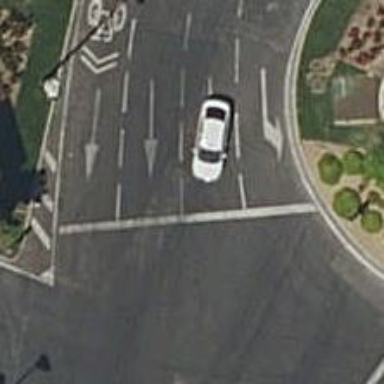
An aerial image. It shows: Road with traffic signals.